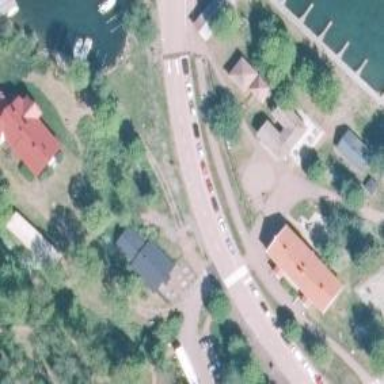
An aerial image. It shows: Asphalt cycleway.